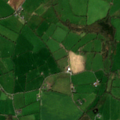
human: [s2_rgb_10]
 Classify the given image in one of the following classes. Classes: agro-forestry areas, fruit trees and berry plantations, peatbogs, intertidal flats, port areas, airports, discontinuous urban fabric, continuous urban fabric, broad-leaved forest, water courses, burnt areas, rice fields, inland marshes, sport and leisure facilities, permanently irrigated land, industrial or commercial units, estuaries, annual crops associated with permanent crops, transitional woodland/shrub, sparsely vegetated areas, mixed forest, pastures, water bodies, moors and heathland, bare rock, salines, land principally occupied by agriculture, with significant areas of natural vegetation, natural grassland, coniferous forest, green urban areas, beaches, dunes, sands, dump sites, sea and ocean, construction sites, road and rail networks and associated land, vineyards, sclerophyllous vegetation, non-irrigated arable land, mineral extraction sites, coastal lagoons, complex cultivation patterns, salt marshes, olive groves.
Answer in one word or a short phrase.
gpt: pastures, land principally occupied by agriculture, with significant areas of natural vegetation